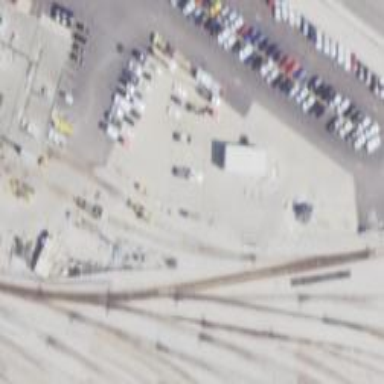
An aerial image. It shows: Railway yard in service.